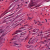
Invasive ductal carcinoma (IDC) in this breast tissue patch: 0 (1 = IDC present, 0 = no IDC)